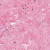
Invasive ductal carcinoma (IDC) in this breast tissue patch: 0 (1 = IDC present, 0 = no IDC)